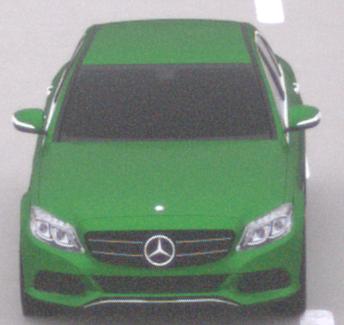
Make: Mercedes-Benz
Model: C 160
Detailed model: C-Class (205) Limousine
Model produced from: 2015/04
Model produced until: 2018/04
Doors: 4
Color: green
Road condition: dry road
Daytime: midday
Contrast: low contrast